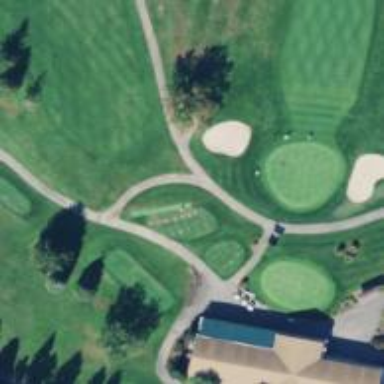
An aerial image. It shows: Path for both roads and golfers.